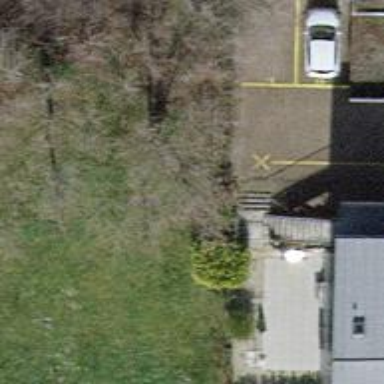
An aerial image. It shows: Concrete steps.